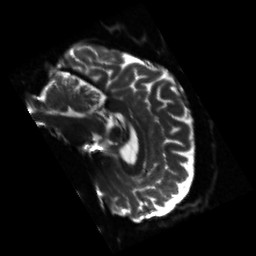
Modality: sbref
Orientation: sagittal
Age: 56
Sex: male
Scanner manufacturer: siemens
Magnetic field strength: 3 T
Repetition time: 3.23 s
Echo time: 0.0892 s